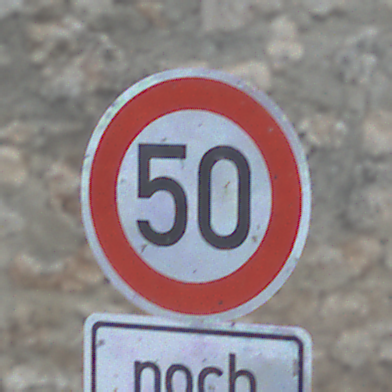
Verkehrszeichen: Geschwindigkeit50
Zusatzzeichen unten: LaengeEinerStrecke3
Umgebung: Outdoor, Suburban
Tageszeit: MorningAfternoon
Wetter: PartlyCloudy
Licht: Natural
Jahreszeit: NotSpecified
Kontrast: LowContrast